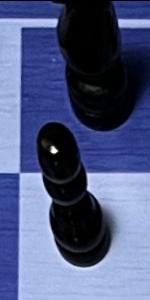
Label: Pawn_Black